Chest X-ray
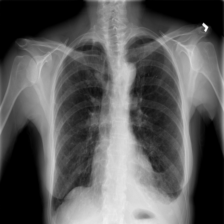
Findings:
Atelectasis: negative
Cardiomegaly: negative
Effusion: negative
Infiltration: negative
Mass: negative
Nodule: negative
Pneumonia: negative
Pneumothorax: negative
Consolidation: negative
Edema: negative
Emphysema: negative
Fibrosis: negative
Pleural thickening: negative
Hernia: negative